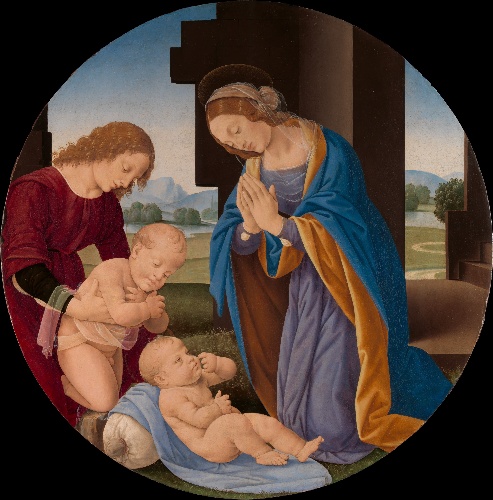
Title: Madonna Adoring the Child with the Infant Saint John the Baptist and an Angel
Artist: Lorenzo di Credi (Lorenzo d'Andrea d'Oderigo)
Artist bio: Italian, Florence 1456/59–1536 Florence
Date: early 1490s
Object type: Painting
Classification: Paintings
Medium: Tempera on wood
Dimensions: Diameter 36 in. (91.4 cm)
Department: European Paintings
Credit line: Rogers Fund, 1909
Accession year: 1909
Repository: Metropolitan Museum of Art, New York, NY
Tags: Madonna and Child|Saint John the Baptist|Angels|Christ